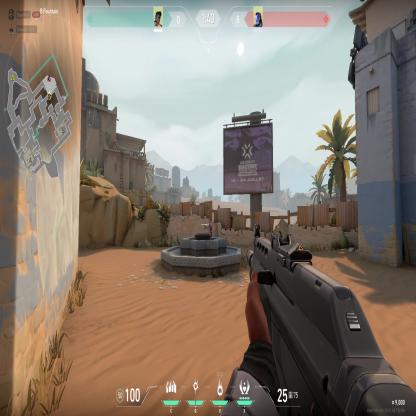
Label: enemy